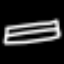
Label: bed